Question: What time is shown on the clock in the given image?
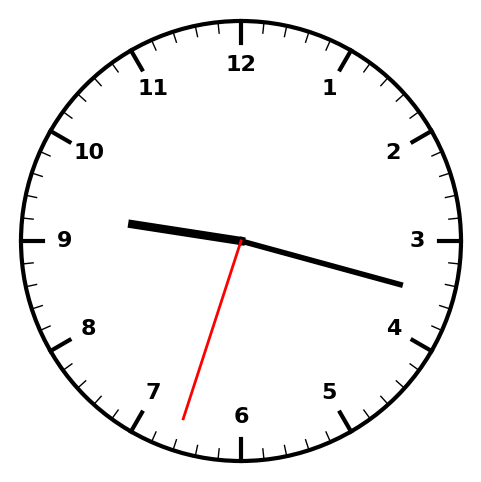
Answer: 09:17:33